Question: I have a stock transaction table like this:
'''
StockID Item TransDate TranType BatchNo Qty Price
10001 ABC 01-Apr-2012 IN 71001000 200 750.0
10002 ABC 02-Apr-2012 OUT 100
10003 ABC 03-Apr-2012 IN 71001001 50 700.0
10004 ABC 04-Apr-2012 IN 71001002 75 800.0
10005 ABC 10-Apr-2012 OUT 125
10006 XYZ 05-Apr-2012 IN 71001003 150 350.0
10007 XYZ 05-Apr-2012 OUT 120
10008 XYZ 15-Apr-2012 OUT 10
10009 XYZ 20-Apr-2012 IN 71001004 90 340.0
10010 PQR 06-Apr-2012 IN 71001005 50 510.0
10011 PQR 15-Apr-2012 IN 71001006 60 505.0
10012 MNO 01-Apr-2012 IN 71001007 76 410.0
10013 MNO 11-Apr-2012 OUT 76
'''
Each of my IN transactions has price associated to it and a batch number (lot number). Now I would like to calculate the remaining quantity by First In First Out (FIFO) rule, meaning the first in should be adjusted with first out. After adjusting the quantities the remaining balances are to be calculated against each IN transaction for the same item as shown below:
'''
StockID Item TransDate TranType BatchNo Qty Price RemainingQty
10001 ABC 01-Apr-2012 IN 71001000 200 750.0 0
10002 ABC 02-Apr-2012 OUT 100
10003 ABC 03-Apr-2012 IN 71001001 50 700.0 25
10004 ABC 04-Apr-2012 IN 71001002 75 800.0 75
10005 ABC 10-Apr-2012 OUT 125
10006 XYZ 05-Apr-2012 IN 71001003 150 350.0 20
10007 XYZ 05-Apr-2012 OUT 120
10008 XYZ 15-Apr-2012 OUT 10
10009 XYZ 20-Apr-2012 IN 71001004 90 340.0 90
10010 PQR 06-Apr-2012 IN 71001005 50 510.0 50
10011 PQR 15-Apr-2012 IN 71001006 60 505.0 60
10012 MNO 01-Apr-2012 IN 71001007 76 410.0 0
10013 MNO 11-Apr-2012 OUT 76
'''
As we can see from the above table for item ABC, after adjusting (125 + 100) OUT qty against the IN qty (100 + 50 + 75) using FIFO the quantity remaining for the batch 71001000 is 0, 71001001 is 25 and for batch 71001002 is 75. From the remaining quantity the value can be derived.
Please help me to achieve this using any of the methods (either cursor based or CTE or JOINS, etc)
Thanks in advance for the help.
One of the users of StockOverflow suggested this answer:
'''
SELECT 10001 as stockid,'ABC' as item,'01-Apr-2012' as transdate,'IN' as trantype, 71001000 as batchno, 200 as qty, 750.0 as price INTO #sample
UNION ALL SELECT 10002 ,'ABC','02-Apr-2012','OUT', NULL ,100,NULL
UNION ALL SELECT 10003 ,'ABC','03-Apr-2012','IN', 71001001, 50 , 700.0
UNION ALL SELECT 10004 ,'ABC','04-Apr-2012','IN', 71001002, 75 , 800.0
UNION ALL SELECT 10005 ,'ABC','10-Apr-2012','OUT', NULL ,125,NULL
UNION ALL SELECT 10006 ,'XYZ','05-Apr-2012','IN', 71001003, 150 , 350.0
UNION ALL SELECT 10007 ,'XYZ','05-Apr-2012','OUT', NULL , 120 ,NULL
UNION ALL SELECT 10008 ,'XYZ','15-Apr-2012','OUT', NULL , 10 ,NULL
UNION ALL SELECT 10009 ,'XYZ','20-Apr-2012','IN', 71001004, 90 , 340.0
UNION ALL SELECT 10010 ,'PQR','06-Apr-2012','IN', 71001005, 50 , 510.0
UNION ALL SELECT 10011 ,'PQR','15-Apr-2012','IN', 71001006, 60 , 505.0
UNION ALL SELECT 10012 ,'MNO','01-Apr-2012','IN', 71001007, 76 , 410.0
UNION ALL SELECT 10013 ,'MNO','11-Apr-2012','OUT', NULL ,76 ,NULL
;WITH remaining AS
(
SELECT *,
CASE
WHEN trantype = 'IN' THEN 1
ELSE -1
END * qty AS stock_shift,
ROW_NUMBER() OVER(PARTITION BY item ORDER BY transdate) AS row,
CASE
WHEN trantype = 'OUT' THEN NULL
ELSE ROW_NUMBER()OVER(PARTITION BY item, CASE WHEN trantype = 'IN' THEN 0 ELSE 1 END ORDER BY transdate)
END AS in_row,
SUM(CASE WHEN trantype = 'OUT' THEN qty END) OVER(PARTITION BY item) AS total_out
FROM #sample
)
,remaining2 AS
(
SELECT r1.item,
r1.stockid,
MAX(r1.transdate) AS transdate,
MAX(r1.trantype) AS trantype,
MAX(r1.batchno) AS batchno,
MAX(r1.qty) AS qty,
MAX(r1.price) AS price,
MAX(r1.total_out) AS total_out,
MAX(r1.in_row) AS in_row,
CASE
WHEN MAX(r1.trantype) = 'OUT' THEN NULL
WHEN SUM(CASE WHEN r1.trantype = 'IN' THEN r2.qty ELSE 0 END) - MAX(r1.total_out) < 0 THEN SUM(CASE WHEN r1.trantype = 'IN' THEN r2.qty ELSE 0 END)
- MAX(r1.total_out)
ELSE 0
END AS running_in
FROM remaining r1
LEFT OUTER JOIN remaining r2
ON r2.row <= r1.row
AND r2.item = r1.item
GROUP BY
r1.item,
r1.stockid
)
SELECT r2.item,
r2.stockid,
MAX(r2.transdate) AS transdate,
MAX(r2.trantype) AS trantype,
MAX(r2.batchno) AS batchno,
MAX(r2.qty) AS qty,
MAX(r2.price) AS price,
MAX(CASE WHEN r2.trantype = 'OUT' THEN NULL ELSE ISNULL(r2.qty + r3.running_in, 0) END) AS remaining_stock
FROM remaining2 r2
LEFT OUTER JOIN remaining2 r3
ON r2.in_row - 1 = r3.in_row
AND r2.item = r3.item
GROUP BY
r2.item,
r2.stockid
'''
This sql is having a problem and the result is attached here The records for which the value are not matching are indicated in yellow color. Kindly help to solve the problem.
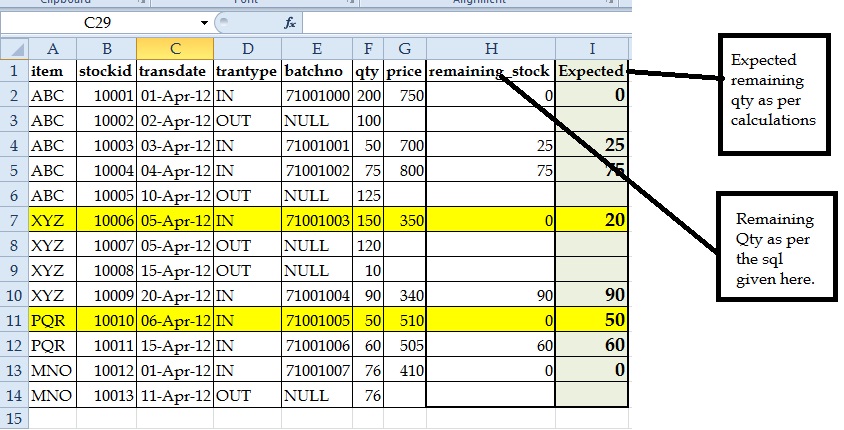
Answer: I think this should do the trick?
'''
SELECT 10001 as stockid,'ABC' as item,'01-Apr-2012' as transdate,'IN' as trantype, 71001000 as batchno, 200 as qty, 750.0 as price INTO #sample
UNION ALL SELECT 10002 ,'ABC','02-Apr-2012','OUT', NULL ,100,NULL
UNION ALL SELECT 10003 ,'ABC','03-Apr-2012','IN', 71001001, 50 , 700.0
UNION ALL SELECT 10004 ,'ABC','04-Apr-2012','IN', 71001002, 75 , 800.0
UNION ALL SELECT 10005 ,'ABC','10-Apr-2012','OUT', NULL ,125,NULL
UNION ALL SELECT 10006 ,'XYZ','05-Apr-2012','IN', 71001003, 150 , 350.0
UNION ALL SELECT 10007 ,'XYZ','05-Apr-2012','OUT', NULL , 120 ,NULL
UNION ALL SELECT 10008 ,'XYZ','15-Apr-2012','OUT', NULL , 10 ,NULL
UNION ALL SELECT 10009 ,'XYZ','20-Apr-2012','IN', 71001004, 90 , 340.0
UNION ALL SELECT 10010 ,'PQR','06-Apr-2012','IN', 71001005, 50 , 510.0
UNION ALL SELECT 10011 ,'PQR','15-Apr-2012','IN', 71001006, 60 , 505.0
UNION ALL SELECT 10012 ,'MNO','01-Apr-2012','IN', 71001007, 76 , 410.0
UNION ALL SELECT 10013,'MNO','11-Apr-2012','OUT', NULL ,76 ,NULL
;with remaining_stock as
(
SELECT *
,CASE WHEN trantype = 'IN' THEN 1 ELSE -1 END * qty AS stock_shift
,row_number() OVER (PARTITION BY item ORDER BY transdate) as row
,CASE WHEN trantype = 'OUT' THEN NULL ELSE
row_number()OVER (PARTITION BY item,CASE WHEN trantype = 'IN' THEN 0 ELSE 1 END ORDER BY transdate) END as in_row
,CASE WHEN trantype = 'IN' THEN NULL ELSE
row_number()OVER (PARTITION BY item,CASE WHEN trantype = 'OUT' THEN 0 ELSE 1 END ORDER BY transdate) END as out_row
,ISNULL(SUM(CASE WHEN trantype = 'OUT' THEN qty END) OVER (PARTITION BY item),0) AS total_out
,ISNULL(SUM(CASE WHEN trantype = 'IN' THEN qty END) OVER (PARTITION BY item),0) AS total_in
FROM #sample
)
,remaining_stock2 AS
(
SELECT
r1.item
,r1.stockid
,MAX(r1.transdate) as transdate
,MAX(r1.trantype) as trantype
,MAX(r1.batchno) as batchno
,MAX(r1.qty) as qty
,MAX(r1.price) as price
,MAX(r1.total_in) as total_in
,MAX(r1.total_out) as total_out
,SUM(r2.qty) as running_in
FROM remaining_stock r1
LEFT OUTER JOIN remaining_stock r2 on r2.in_row <= r1.in_row
AND r2.item = r1.item
GROUP BY
r1.item
,r1.stockid
)
SELECT
item
,stockid
,transdate
,trantype
,batchno
,qty
,price
,CASE WHEN trantype = 'OUT' THEN NULL
WHEN total_out >= running_in THEN 0
WHEN (running_in - total_out) < qty THEN (running_in - total_out)
WHEN (running_in - total_out) >= qty THEN qty
END as remaining_stocks
FROM remaining_stock2
'''